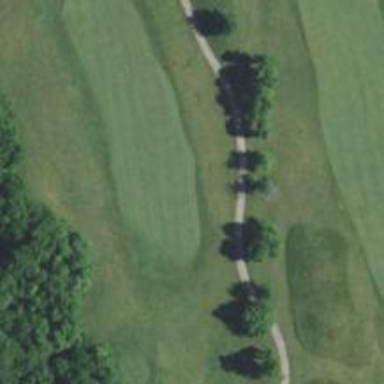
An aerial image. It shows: Asphalt path within golf course area.